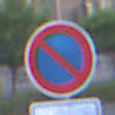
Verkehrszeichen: EingeschraenktesHalteverbot
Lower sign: ZeitangabenMitBeschraenkungAufWochentage1
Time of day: SunriseSunset
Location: Outdoor (Urban)
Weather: PartlyCloudy
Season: NotSpecified
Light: Natural